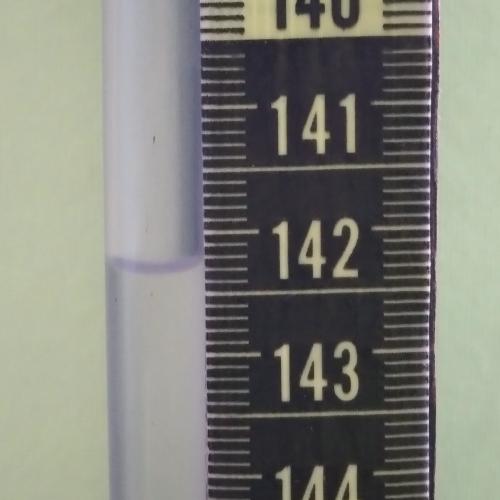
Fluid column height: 142.3 cm